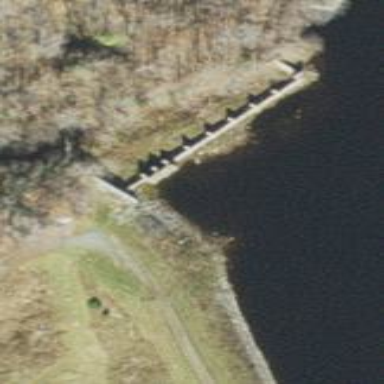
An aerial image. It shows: Spillway on dam across waterway.